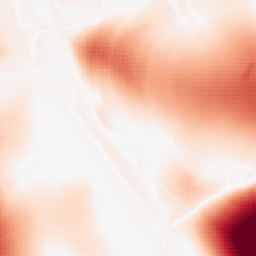
Category: morphological
Decomposition family: tophat
Decomposition parameters: size: 100
mode: white
Upsampling method: sinc_blackman
Upsampling parameters: scale: 4
kernel_size: 8
Upsampling scale: 4